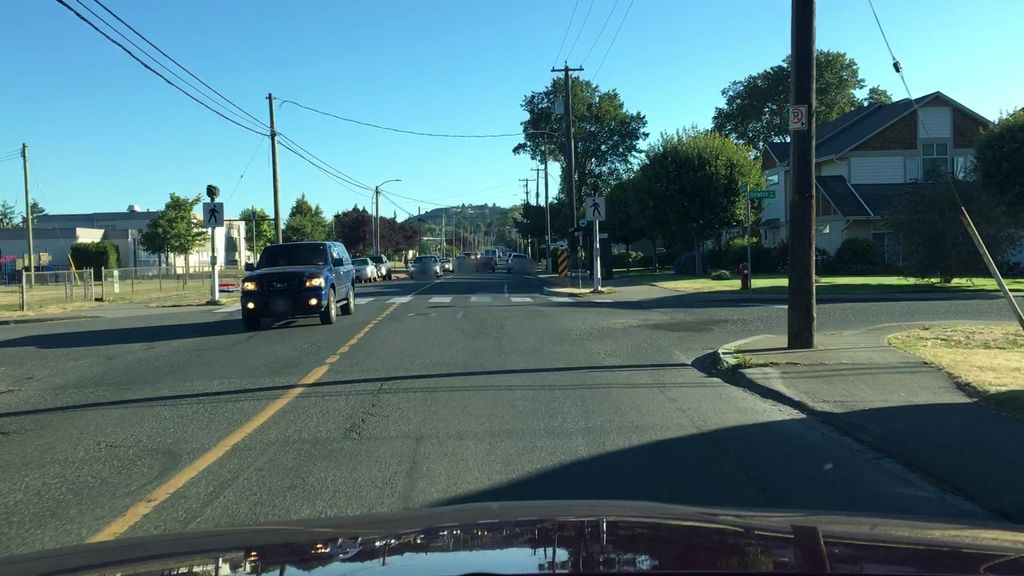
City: victoria